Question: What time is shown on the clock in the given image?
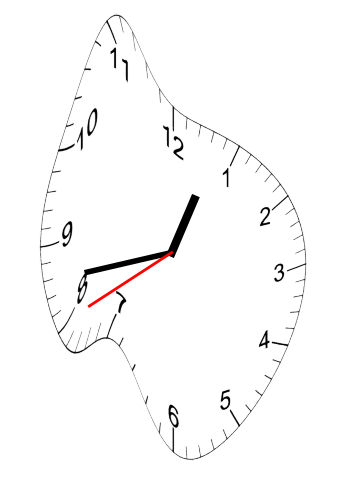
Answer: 12:42:40